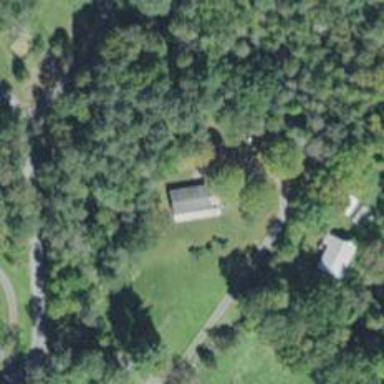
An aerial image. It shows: Simple house.